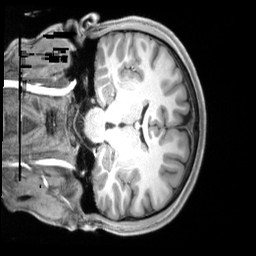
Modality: T1w
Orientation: coronal
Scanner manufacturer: siemens
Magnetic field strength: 3 T
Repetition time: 2.5 s
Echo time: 0.00218 s